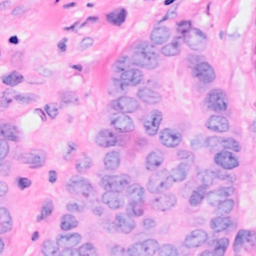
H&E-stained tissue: Breast